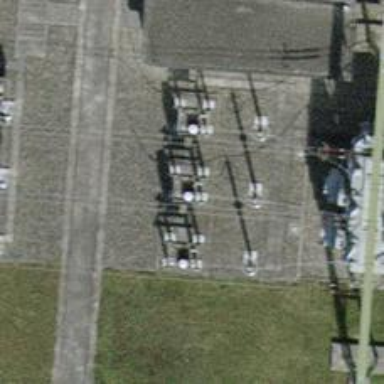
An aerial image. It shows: Bay for power lines.